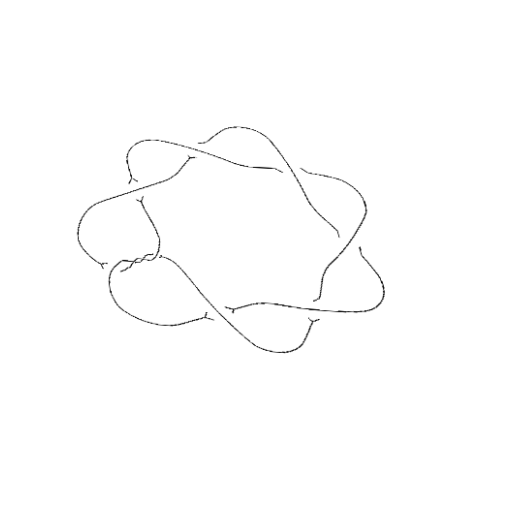
Crossing number: 10